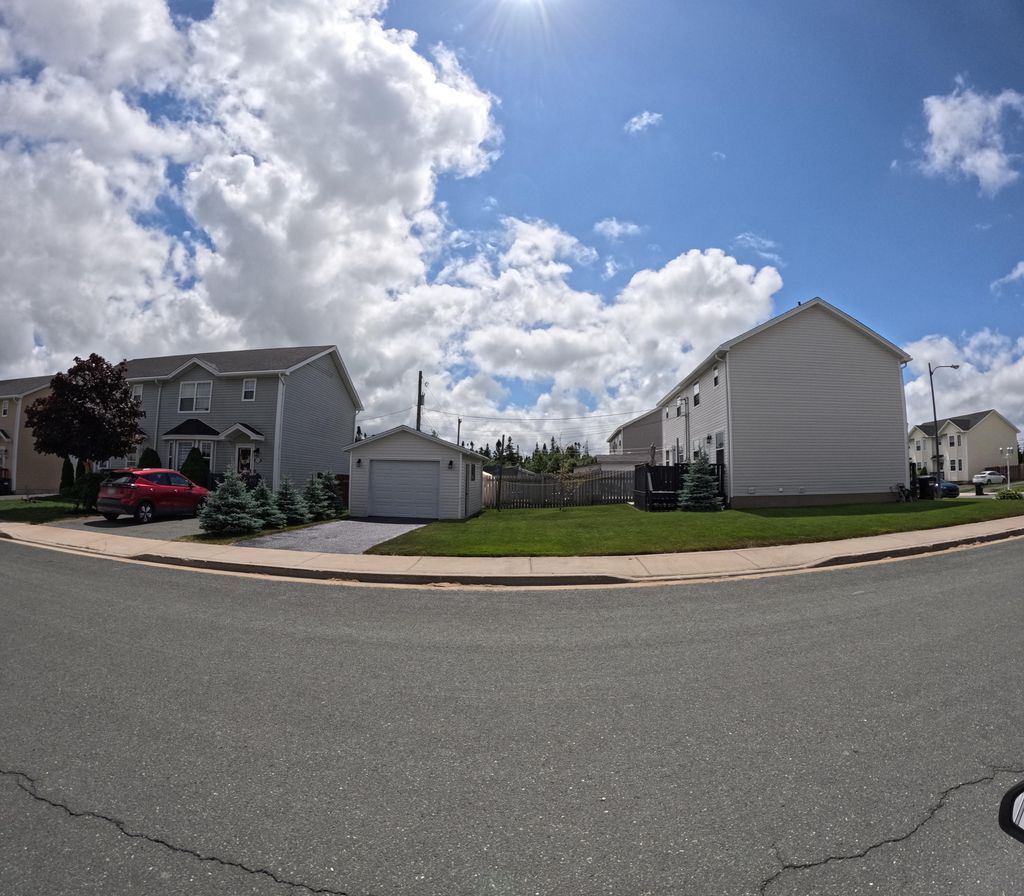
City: st_johns